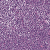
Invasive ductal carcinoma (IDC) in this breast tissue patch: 1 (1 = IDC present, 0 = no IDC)